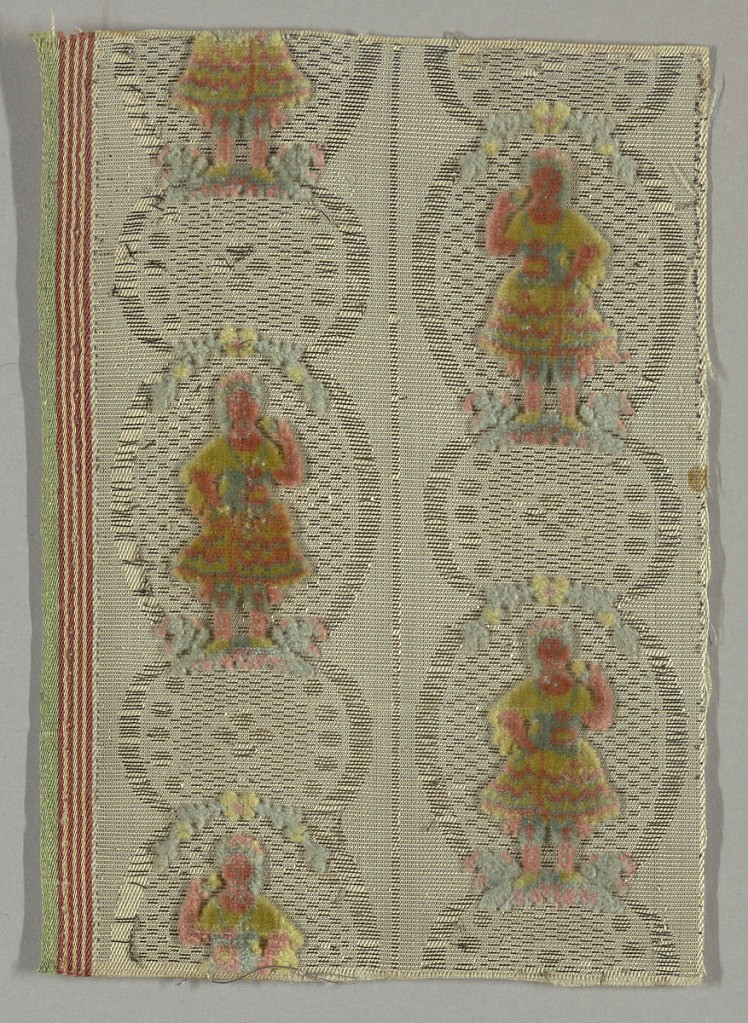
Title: Fragment
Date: late 18th century
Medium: silk, metallic thread Technique: cut supplementary warp pile (velvet) in a twill foundation
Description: Fragment of cut multicolored velvet with two columns of staggered skirted figures inside ovals of silver metallic thread.